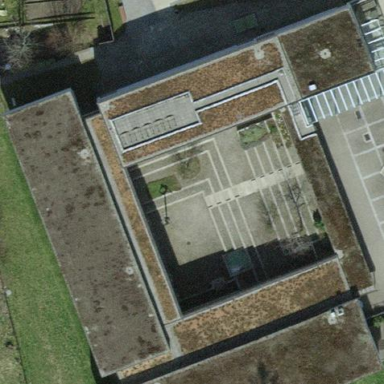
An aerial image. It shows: School building with school amenities.